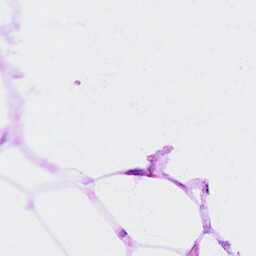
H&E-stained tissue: Breast